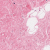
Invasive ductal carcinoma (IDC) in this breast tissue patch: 0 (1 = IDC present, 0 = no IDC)